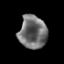
Tissue: prostate
Cell type: T cells
Senescence score: 0.35
Nuclear area (px): 899
Mean DAPI intensity: 112.923